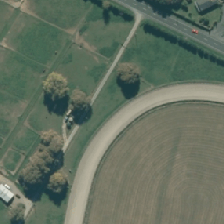
Land cover: urban_parkland